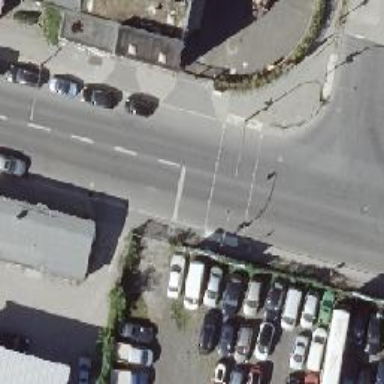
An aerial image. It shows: Road with traffic signals.